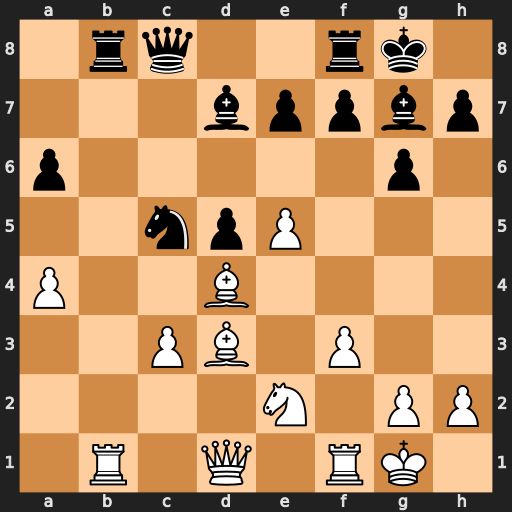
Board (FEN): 1rq2rk1/3bppbp/p5p1/2npP3/P2B4/2PB1P2/4N1PP/1R1Q1RK1
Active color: w
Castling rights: -
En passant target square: -
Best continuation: Rxb8 Qxb8 Bxc5